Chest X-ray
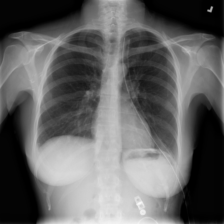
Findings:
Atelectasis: negative
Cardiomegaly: negative
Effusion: negative
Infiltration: negative
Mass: negative
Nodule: negative
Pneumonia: negative
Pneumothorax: negative
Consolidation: negative
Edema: negative
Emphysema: negative
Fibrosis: negative
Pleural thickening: negative
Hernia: negative